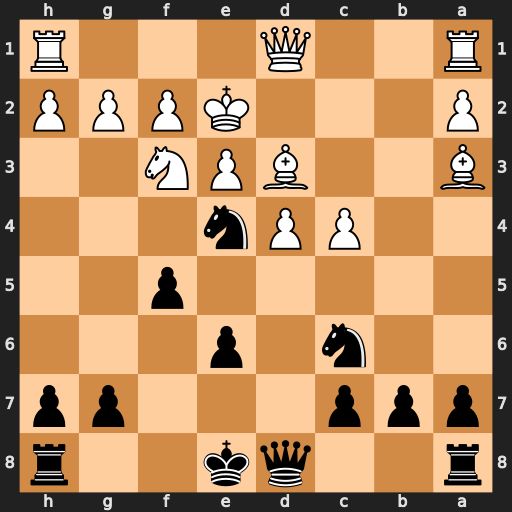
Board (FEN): r2qk2r/ppp3pp/2n1p3/5p2/2PPn3/B2BPN2/P3KPPP/R2Q3R
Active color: b
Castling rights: kq
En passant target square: -
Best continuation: Nc3+ Kd2 Nxd1